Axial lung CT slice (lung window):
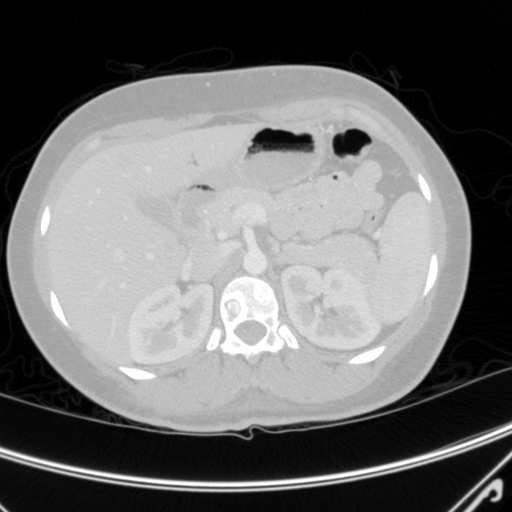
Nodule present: no